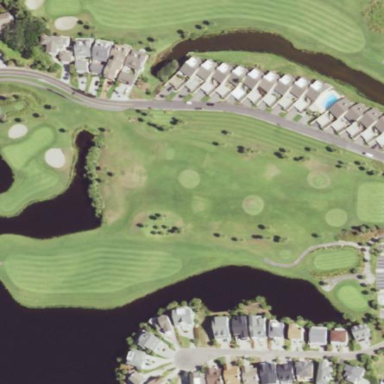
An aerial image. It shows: Grassy area used as driving range for golf.